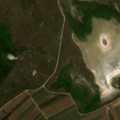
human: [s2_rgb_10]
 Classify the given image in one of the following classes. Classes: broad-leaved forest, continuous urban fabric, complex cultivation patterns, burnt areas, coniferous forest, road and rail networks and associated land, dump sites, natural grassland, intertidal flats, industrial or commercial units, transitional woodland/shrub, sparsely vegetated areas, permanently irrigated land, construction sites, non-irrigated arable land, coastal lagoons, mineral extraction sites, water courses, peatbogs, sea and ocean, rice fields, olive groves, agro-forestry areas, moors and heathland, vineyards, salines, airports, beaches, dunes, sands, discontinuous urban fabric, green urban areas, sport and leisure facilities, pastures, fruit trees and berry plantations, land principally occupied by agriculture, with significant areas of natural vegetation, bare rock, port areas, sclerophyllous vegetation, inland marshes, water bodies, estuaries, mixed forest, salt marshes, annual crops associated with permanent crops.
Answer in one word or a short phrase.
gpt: non-irrigated arable land, pastures, complex cultivation patterns, broad-leaved forest, natural grassland, inland marshes, water bodies